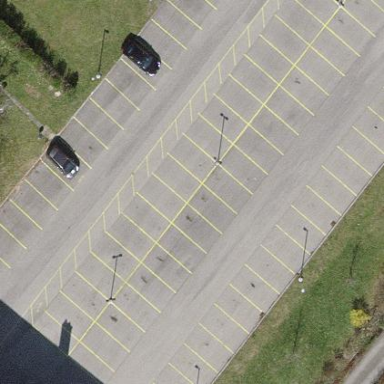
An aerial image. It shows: Parking area with surface.